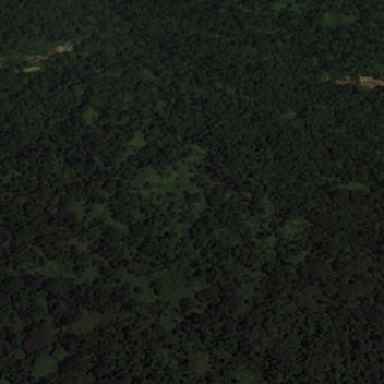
There are many green trees in one forest .